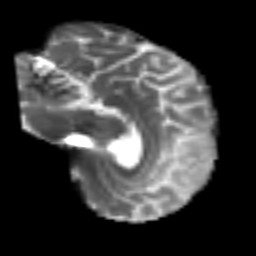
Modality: T2w
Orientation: sagittal
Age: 56
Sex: male
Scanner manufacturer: siemens
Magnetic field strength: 3 T
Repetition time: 4.987 s
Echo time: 0.0792 s